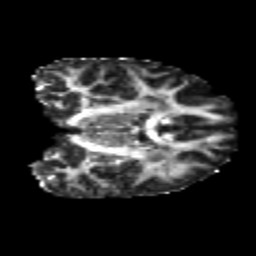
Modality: FA
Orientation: coronal
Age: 23
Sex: male
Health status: healthy
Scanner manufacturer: philips
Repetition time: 7.386 s
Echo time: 0.08599 s